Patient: sex M, age 51
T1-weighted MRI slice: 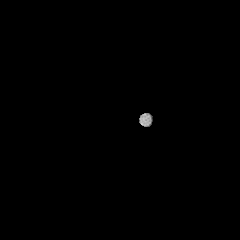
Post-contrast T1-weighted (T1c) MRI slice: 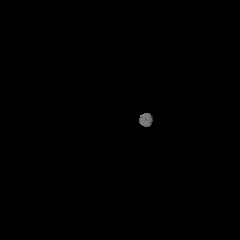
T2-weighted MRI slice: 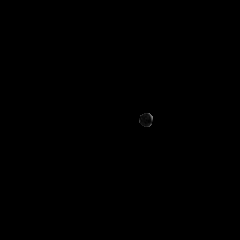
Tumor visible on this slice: no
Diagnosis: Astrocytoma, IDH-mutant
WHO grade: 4